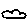
Label: cloud